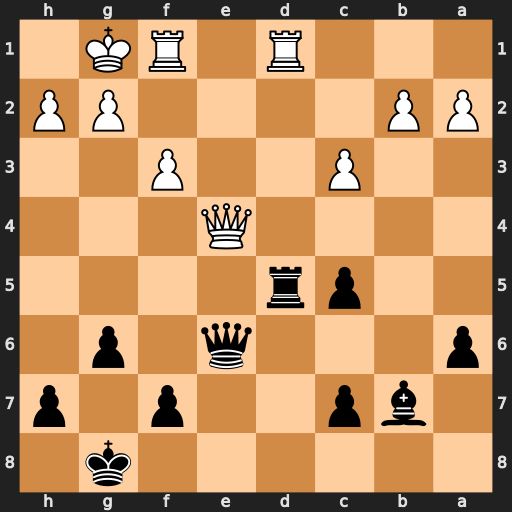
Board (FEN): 6k1/1bp2p1p/p3q1p1/2pr4/4Q3/2P2P2/PP4PP/3R1RK1
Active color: b
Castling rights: -
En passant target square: -
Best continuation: Rxd1 Qxe6 Rxf1+ Kxf1 fxe6